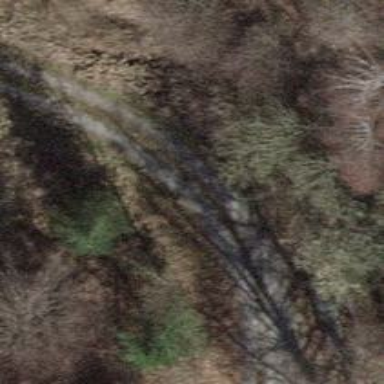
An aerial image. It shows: Gravel track with grade2 tracktype.